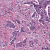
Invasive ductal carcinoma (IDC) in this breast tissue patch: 1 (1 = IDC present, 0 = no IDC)